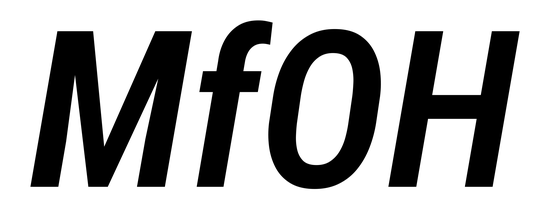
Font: Roboto-Italic_Condensed_SemiBold_Italic